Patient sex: F
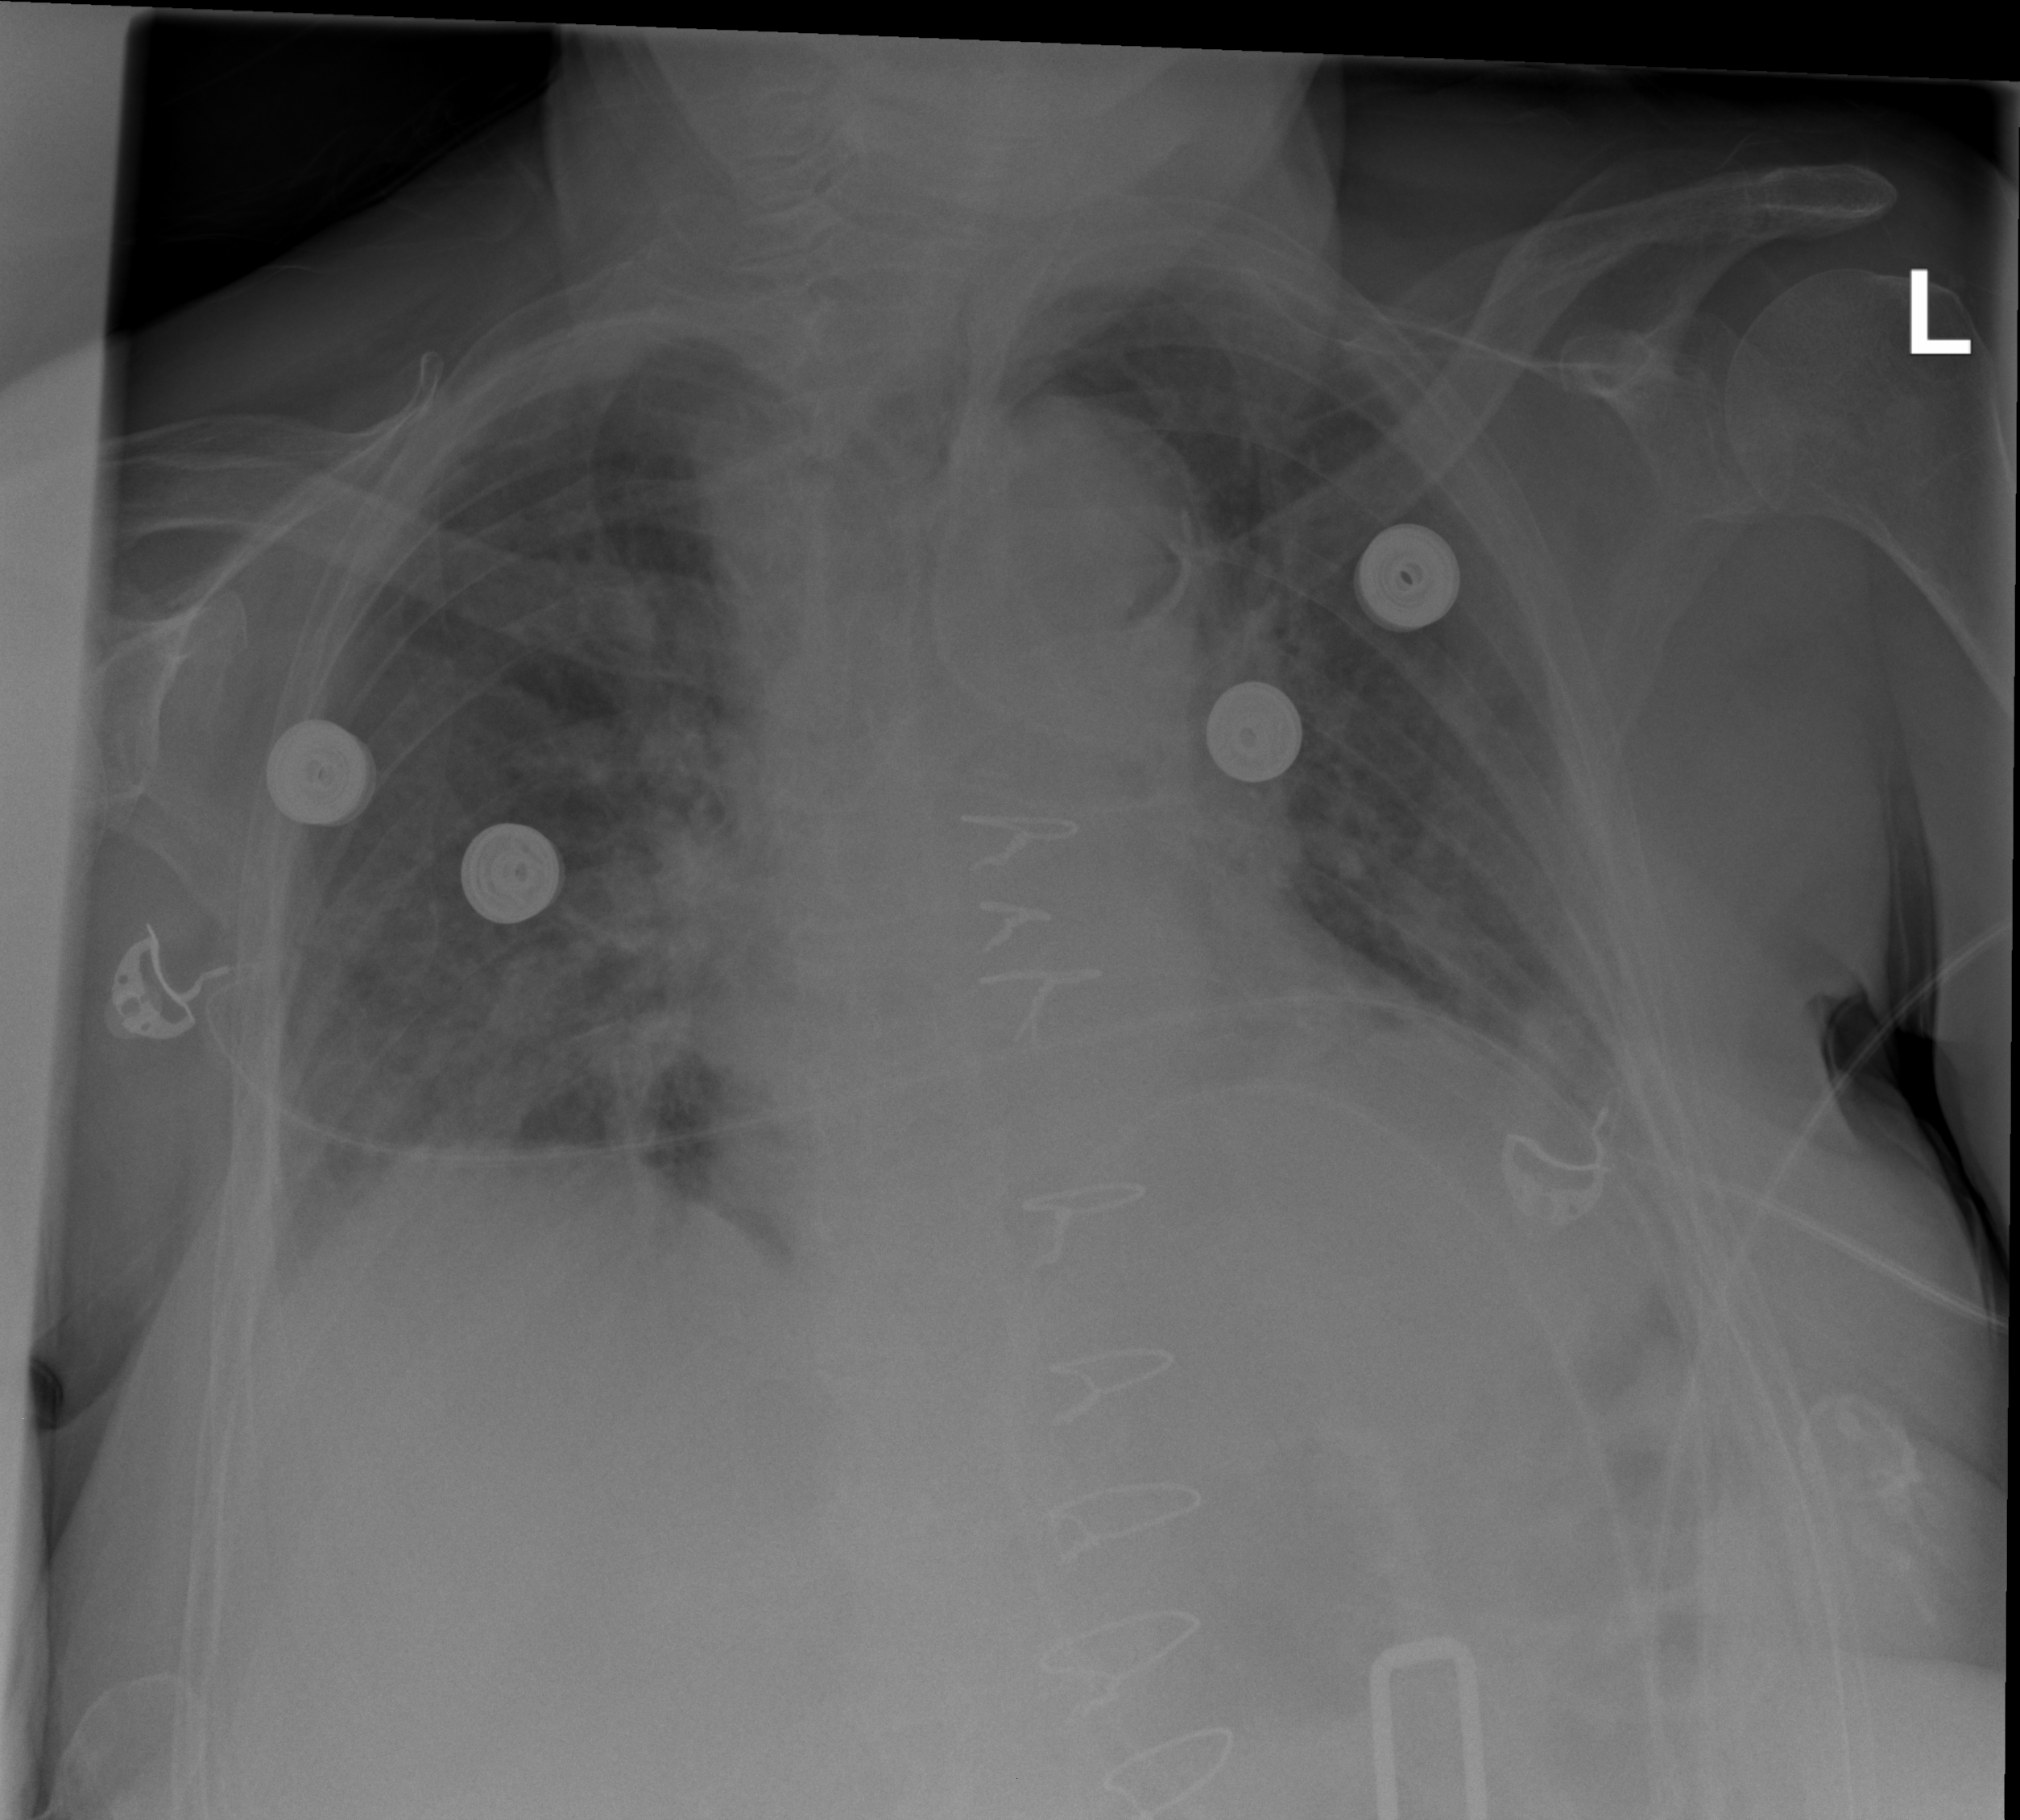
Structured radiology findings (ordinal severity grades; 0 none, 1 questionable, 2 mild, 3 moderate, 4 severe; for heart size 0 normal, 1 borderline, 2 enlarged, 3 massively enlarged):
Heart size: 2
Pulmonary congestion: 2
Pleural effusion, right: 1
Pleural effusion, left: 1
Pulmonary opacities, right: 2
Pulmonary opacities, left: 0
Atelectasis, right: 2
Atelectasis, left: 0